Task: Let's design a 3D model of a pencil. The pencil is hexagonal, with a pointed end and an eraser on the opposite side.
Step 67:
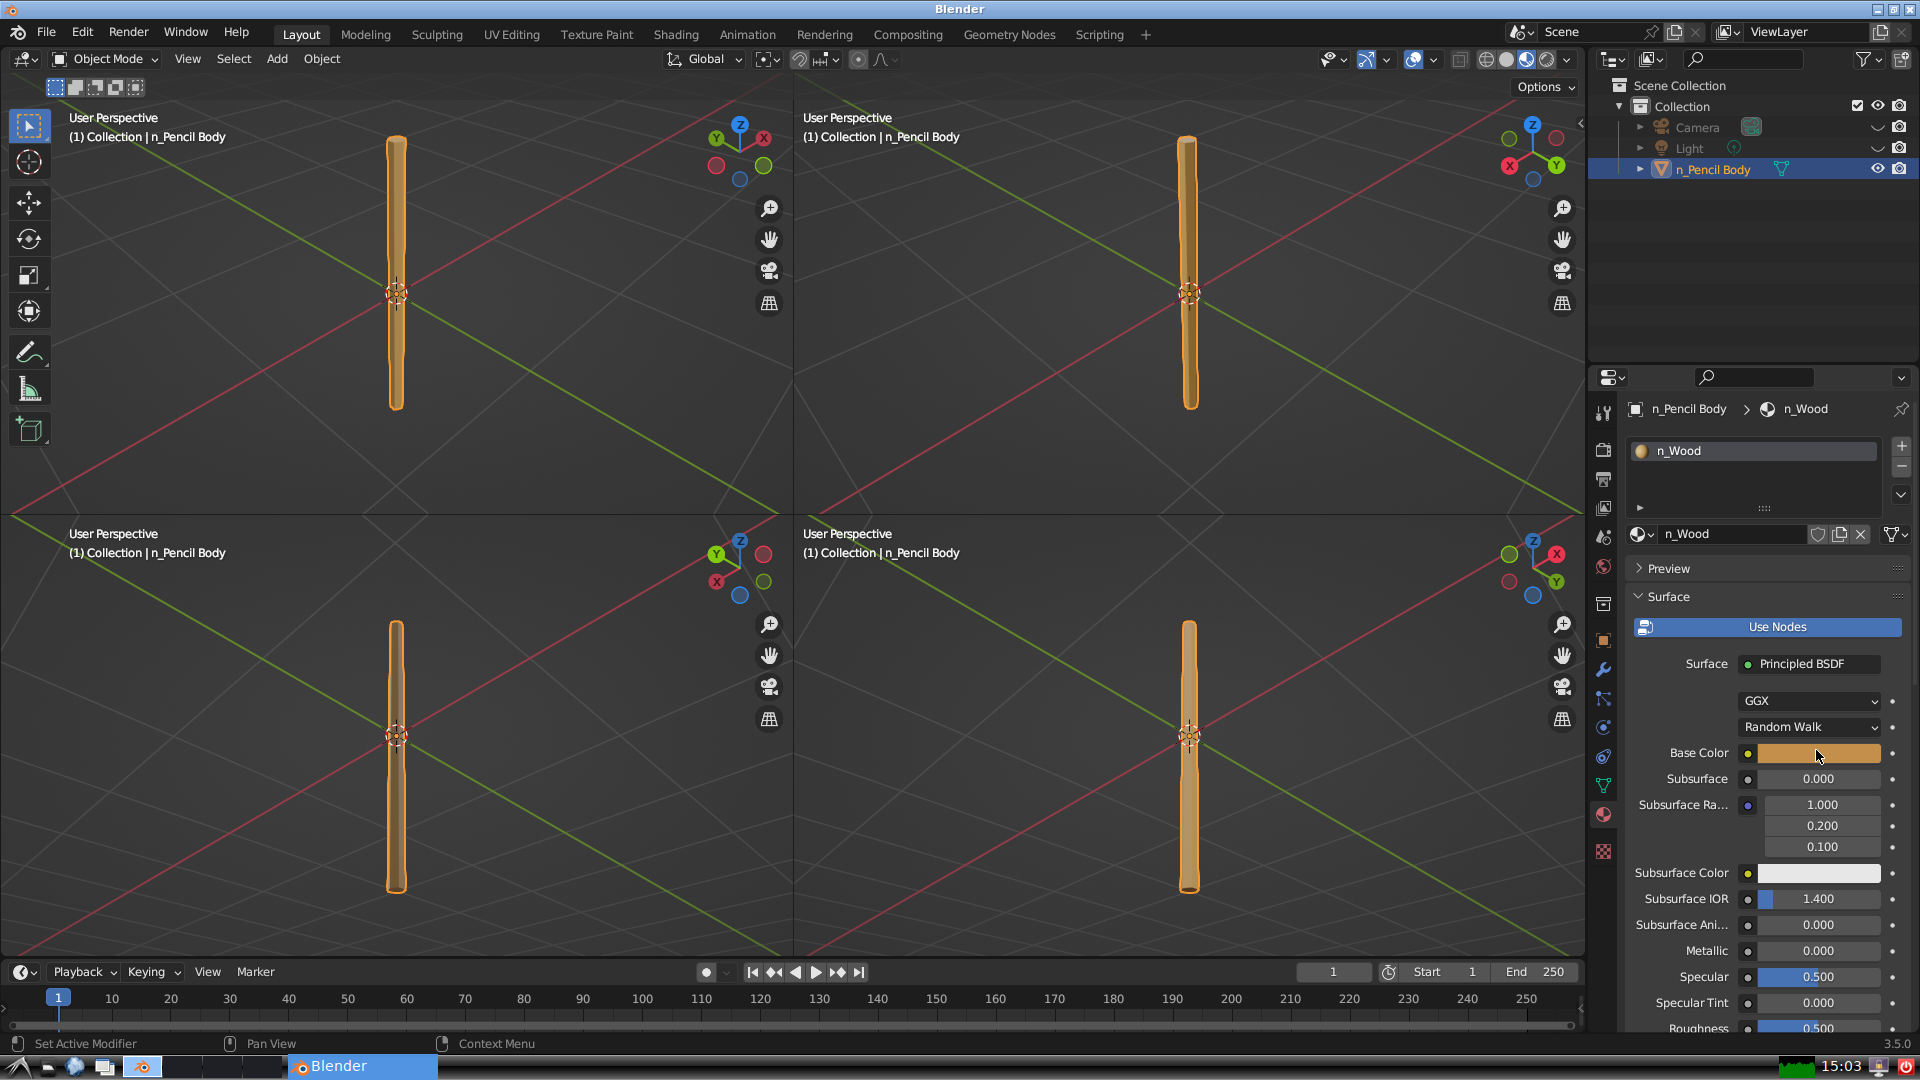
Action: {"mouse_move": [278, 58]}